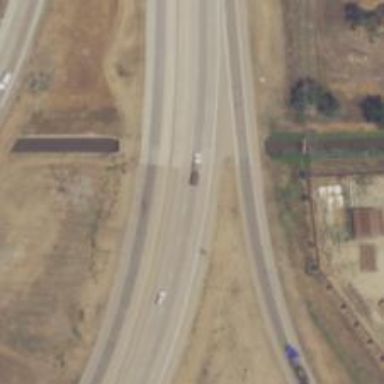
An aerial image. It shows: Asphalt trunk highway with grade 1 track type. It is expressway.